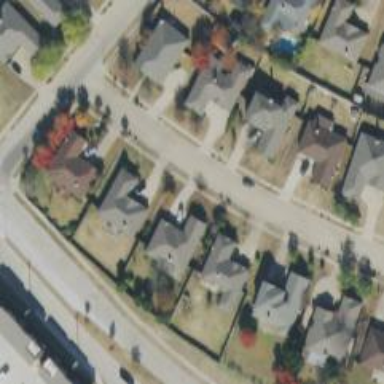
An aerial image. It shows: Residential road with separate sidewalk.